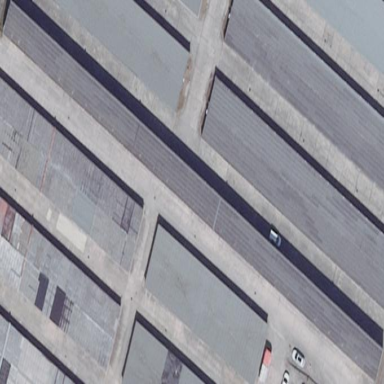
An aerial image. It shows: Group of garages.